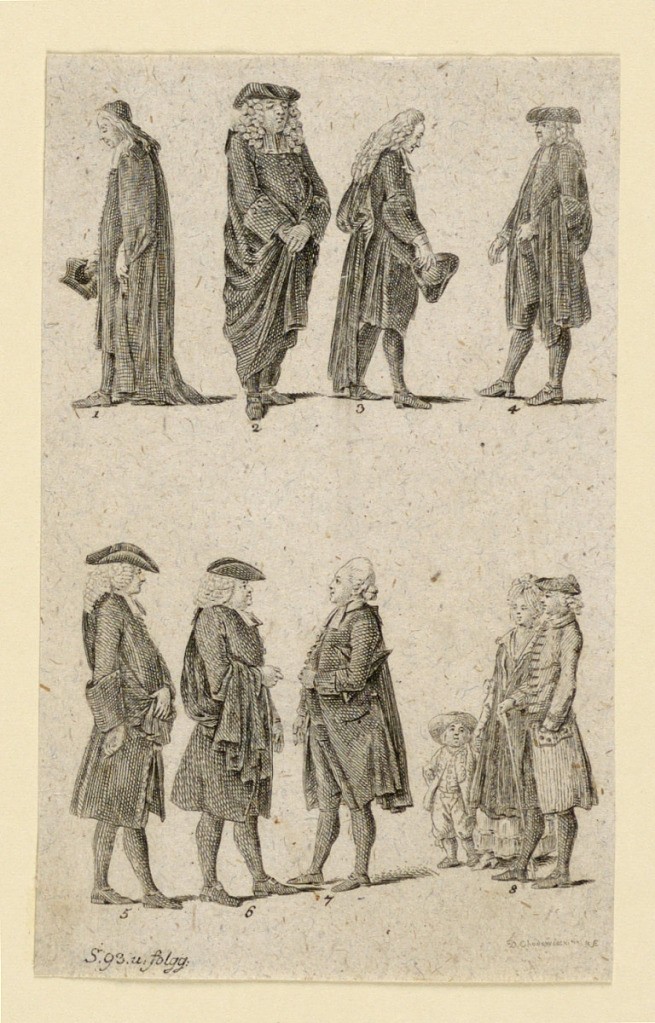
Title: Eight Figures of Clerics, from "Debaldus Nothanker" by Nicolai
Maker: Daniel Nikolaus Chodowiecki, German, 1726 - 1801
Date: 1775
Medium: Engraving on paper
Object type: Print
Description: Eight figures of standing clerics (numbered). Last one, lower right, is accompanied by wife and child.